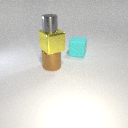
large cyan rubber cube behind large brown metal cylinder